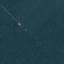
Land use / land cover: Forest